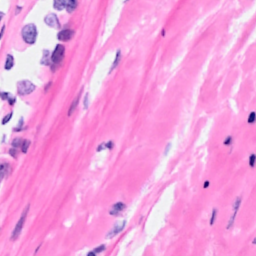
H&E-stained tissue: Breast